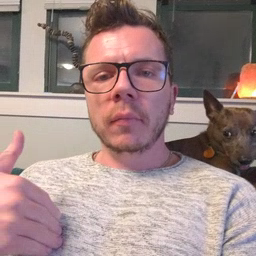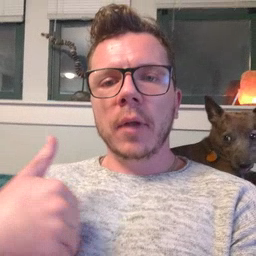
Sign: animal